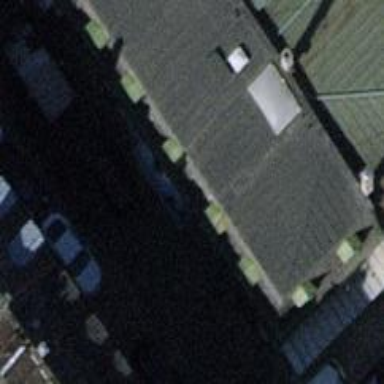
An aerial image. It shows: Car repair shop.